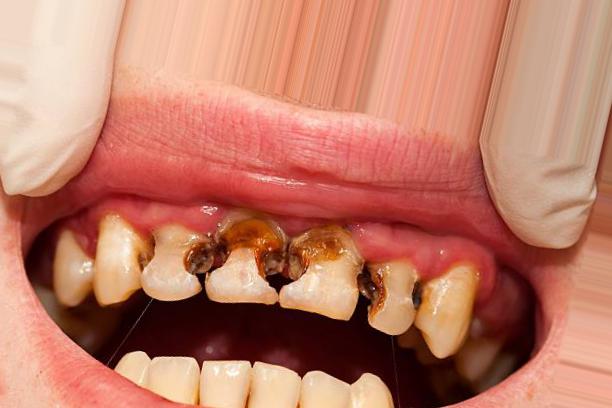
Condition: Caries